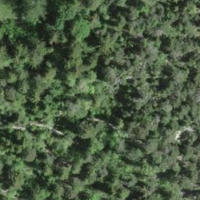
EUNIS habitat code: 43
Species observed at this site:
Cephalanthera longifolia